Question: I am currently working on a pure css multilevel drop-down menu and I cannot for the life of me figure out how to get the drop-down to automatically align to the left of side of the parent menu.

'''
/*---------HEADER MENU---------*/
#header .content ul.menu li ul{
display: none;
margin: 0;
float: left;
padding: 0;
position: absolute;
z-index: 200;
}
#header .content ul.menu li ul li{
position: relative;
top: 20px;
margin: 0;
}
#header .content ul.menu li:hover > ul{
display: inline;
float: left;
width: 125px;
}
#header .content ul.menu li ul li li{
width: 125px;
float: left;
position: absolute;}
/*---------VISITORS MENU---------*/
#block-menu-menu-visitors .content ul.menu{
z-index: 200;
}
#block-menu-menu-visitors .content ul.menu li{
padding: 2px 15px 2px 15px;
display: inline-block;
float: left;
background-color: #ffff90;
}
#block-menu-menu-visitors .content ul.menu li:hover{
padding: 2px 15px 2px 15px;
float: left;
display: inline-block;
background-color: #ffffaa;
}
'''
This puts whatever "header" element I have (which in this case is a menu) right under the main-menu section.
Any help or push in the right direction will help! Thank you
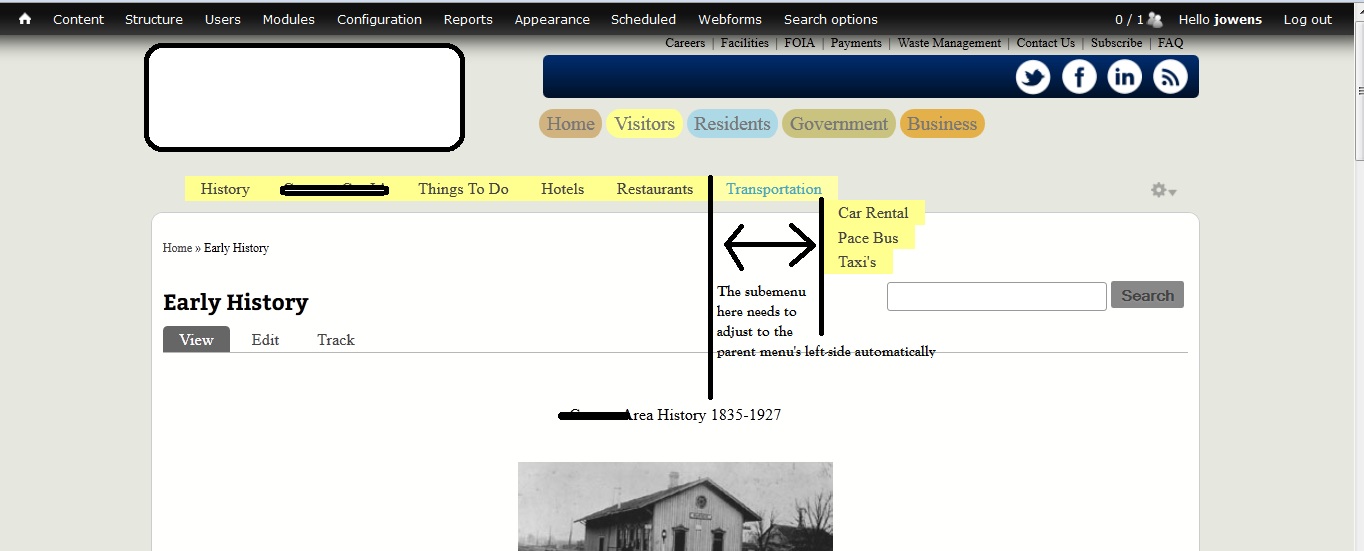
Answer: I think...
'''
#header .content ul.menu li:hover > ul{
display: block;
float: left;
width: 125px;
}
'''
might work. If not add the html and I can give you the correct answer. Ben.